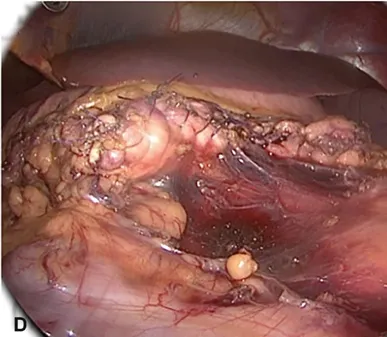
Operative bed with pancreatic stump.
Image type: medical_photograph (other_medical_photograph)